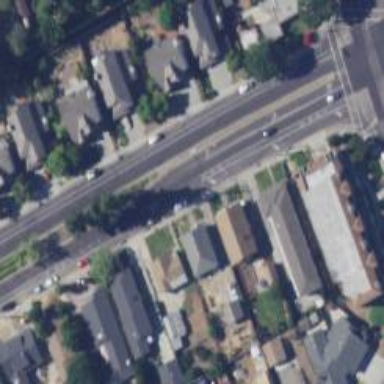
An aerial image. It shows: Secondary road with asphalt surface surrounded by residential properties.